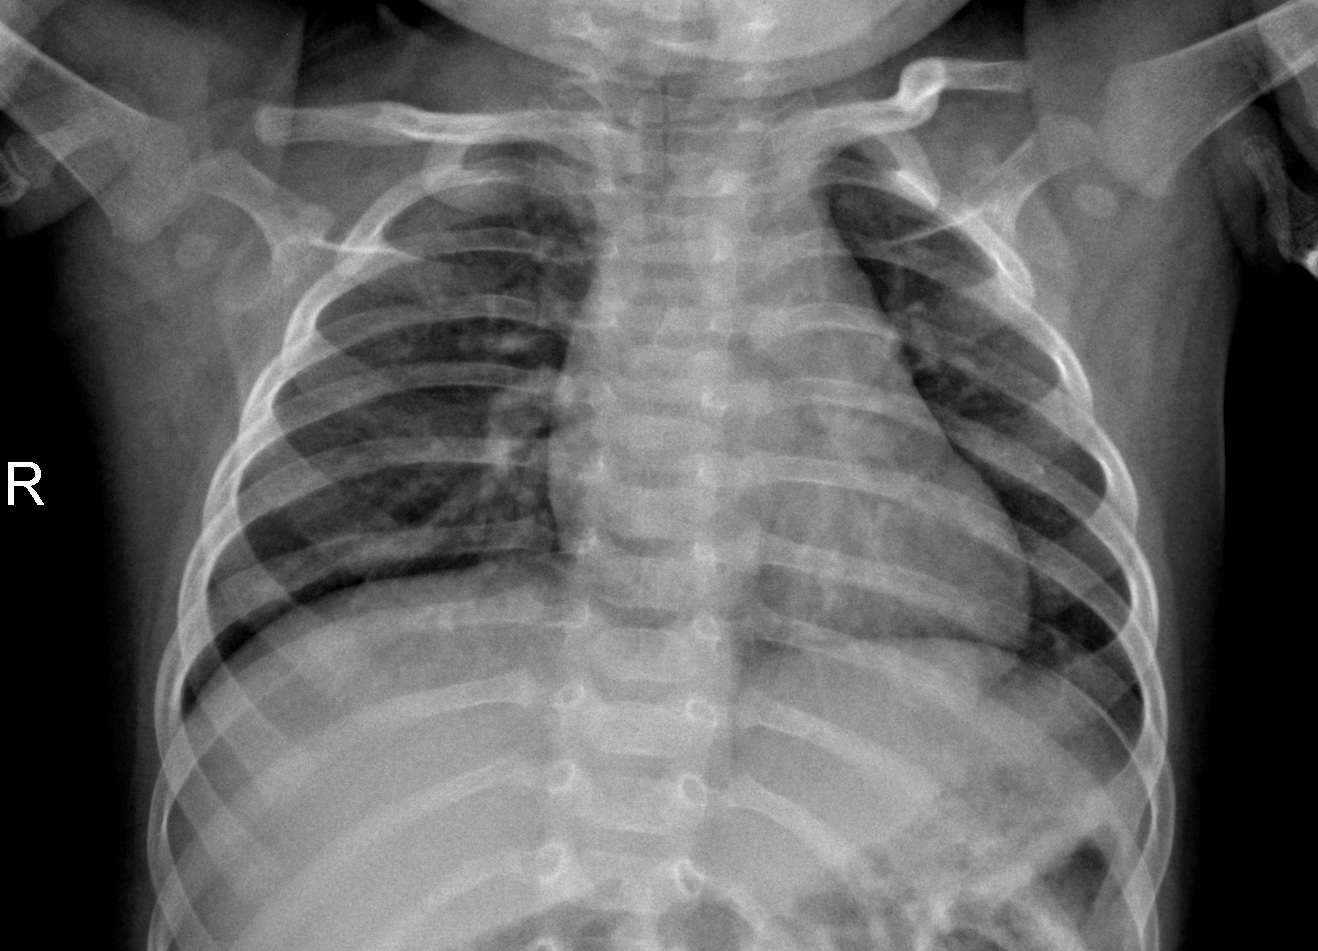
Diagnosis: NORMAL